Question: I have a layout that has a side menu bar and then the main content displayed on the right side. The layout and functionality work just fine except for one minor detail -
In some cases, there isnt enough content to fill the entire screen and when that happens the DIV containing the main content does not stretch and fill the remainder of the screen creating a visual difference as seen in the screenshot. I tried manipulating various attributes and putting in dummy content etc but could not find a clean solution. I am hoping someone can help. I am using Twitter Bootstrap 3.x
I have included the CSS for the main section, ideally, I would like this white background to fill the screen upto the footer.
'''
/*
* Main content
*/
.main {
padding: 20px;
background-color: #fff;
border-left: 1px solid #dae3e9;
height: 100%;
box-shadow: -3px 3px 3px -2px #f1f1f3;
}
'''

I have also created a fiddle with my code, the visual is a little messed up because the output is trapped inside a frame - but <URL> anyway -
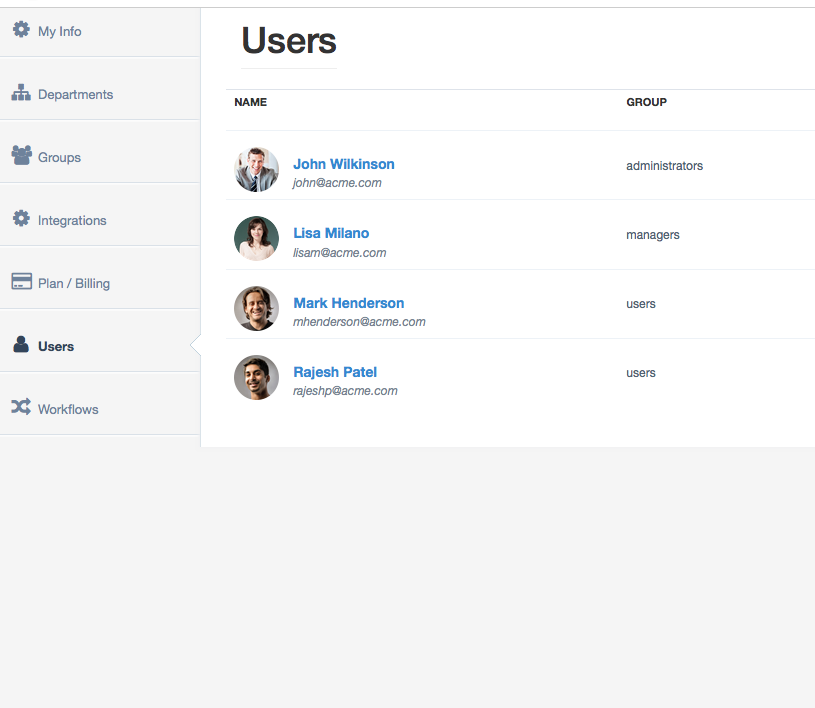
Answer: Dont use 'min-width: 100%'; on your #wrap.
Basically solves the problem.
But i want the footer to still be at bottom etc...
<URL>
Added:
'''
.main::before {
content: "";
position: absolute;
z-index:-1;
display: block;
width: 100%;
margin-left: -20px;
height: 100vh;
border: 1px solid black;
background-color:white;
}
'''
Suggestion: clean up your code. you don't need that much html code the design your doing. I't will be hell for any one who want to edit or change it at a later stage.